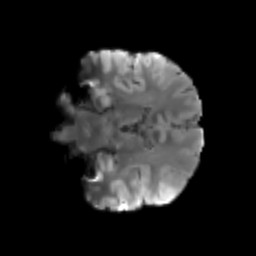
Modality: T2w
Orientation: coronal
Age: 35
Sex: male
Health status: healthy
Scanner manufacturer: siemens
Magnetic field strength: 3 T
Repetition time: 3.6 s
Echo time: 0.092 s